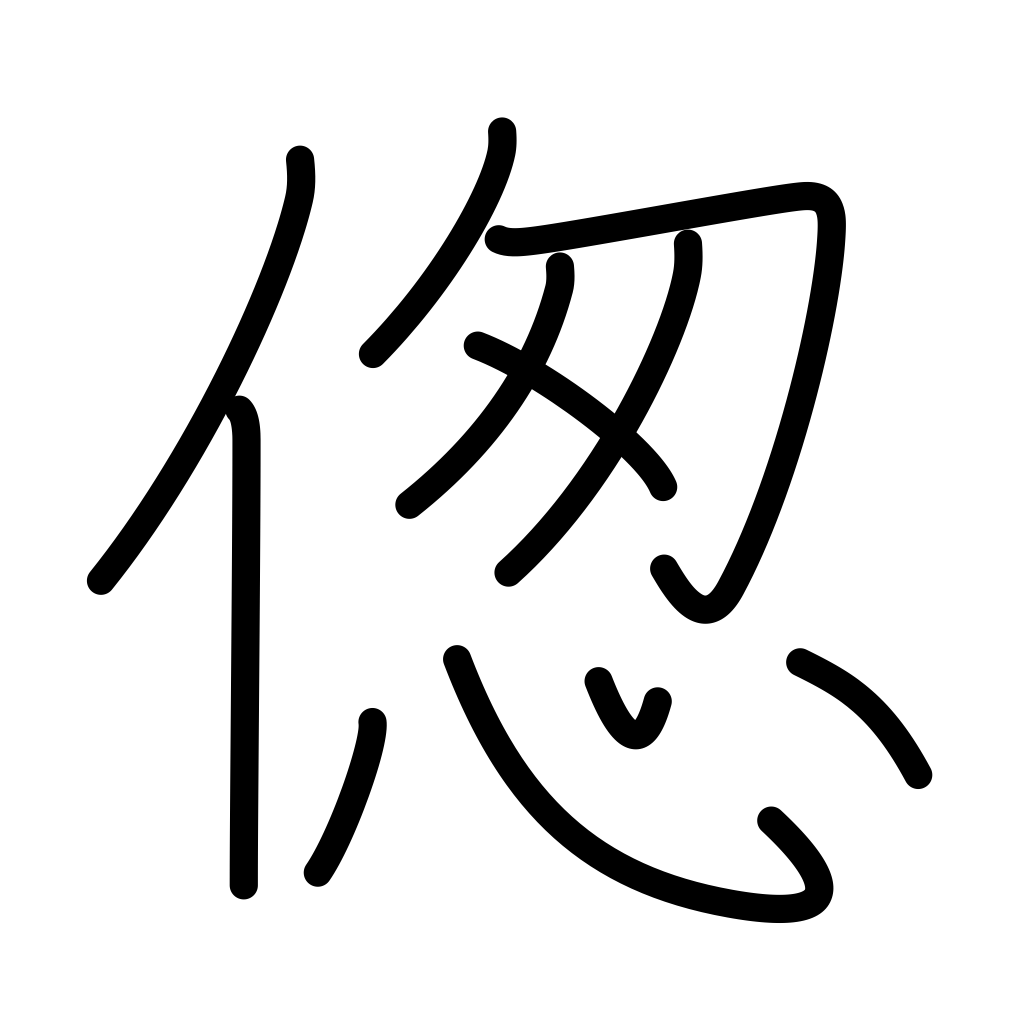
Meaning: feel pain, suffer